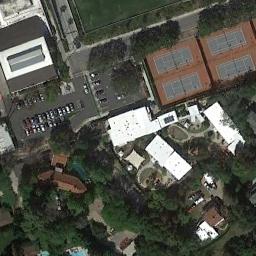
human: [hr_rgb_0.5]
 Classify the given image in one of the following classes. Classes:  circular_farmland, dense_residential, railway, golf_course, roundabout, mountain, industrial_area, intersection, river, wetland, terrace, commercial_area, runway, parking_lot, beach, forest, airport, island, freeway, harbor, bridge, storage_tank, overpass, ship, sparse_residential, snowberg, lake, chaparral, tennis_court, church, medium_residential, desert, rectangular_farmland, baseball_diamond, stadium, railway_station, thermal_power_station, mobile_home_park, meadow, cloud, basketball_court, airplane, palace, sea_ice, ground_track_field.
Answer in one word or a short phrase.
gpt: tennis_court